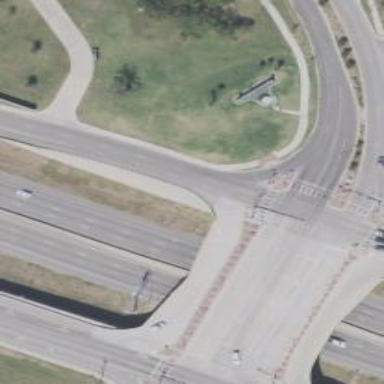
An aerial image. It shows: Secondary link road crossing over bridge.